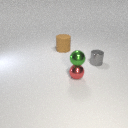
small red metal sphere in front of small gray metal cylinder